Group 1:
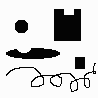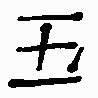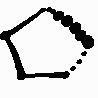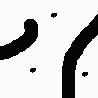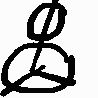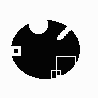
Group 2:
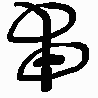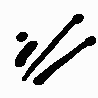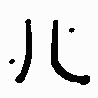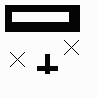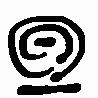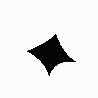
Rule separating the two groups: Five vs. four.
Concepts: number
Author: Giuseppe Insana